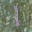
Label: 1